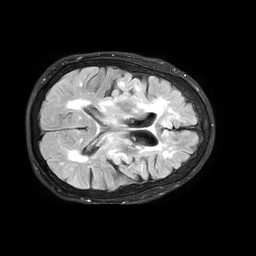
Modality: FLAIR
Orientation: axial
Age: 74
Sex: female
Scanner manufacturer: philips
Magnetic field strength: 3 T
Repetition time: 11 s
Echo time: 0.125 s